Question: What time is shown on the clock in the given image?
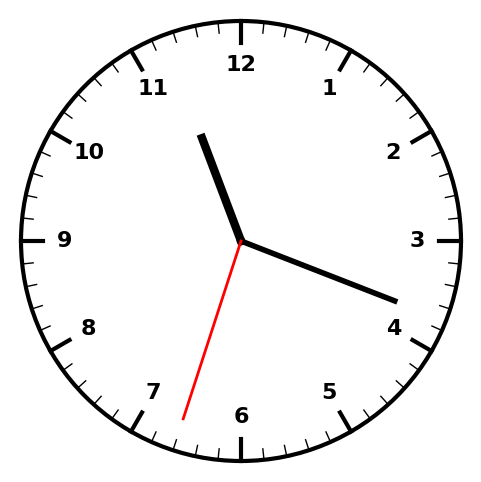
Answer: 11:18:33